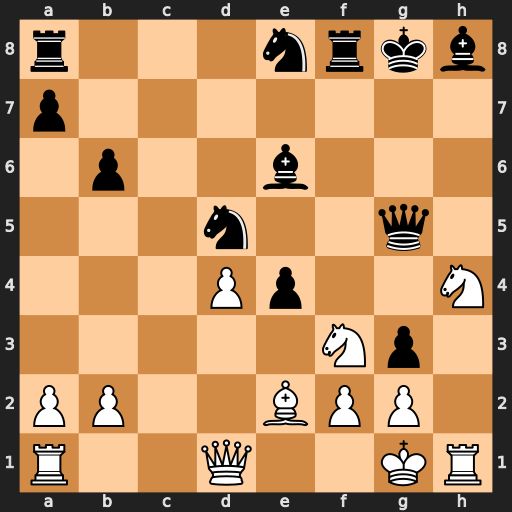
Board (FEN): r3nrkb/p7/1p2b3/3n2q1/3Pp2N/5Np1/PP2BPP1/R2Q2KR
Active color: w
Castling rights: -
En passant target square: -
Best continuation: Nxg5 gxf2+ Kh2